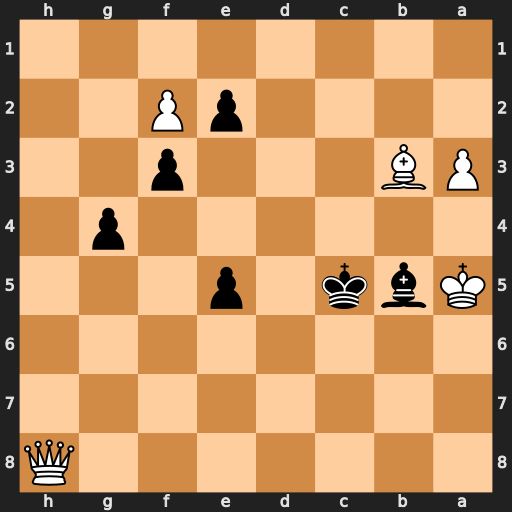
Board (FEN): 7Q/8/8/Kbk1p3/6p1/PB3p2/4pP2/8
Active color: b
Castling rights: -
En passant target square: -
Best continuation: e1=Q#